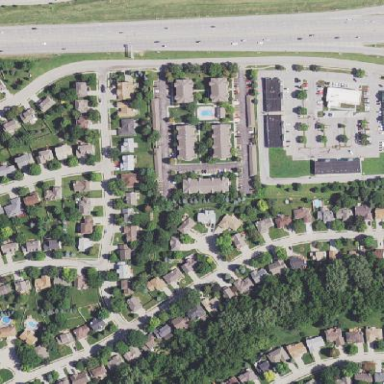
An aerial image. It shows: Residential area with apartments.